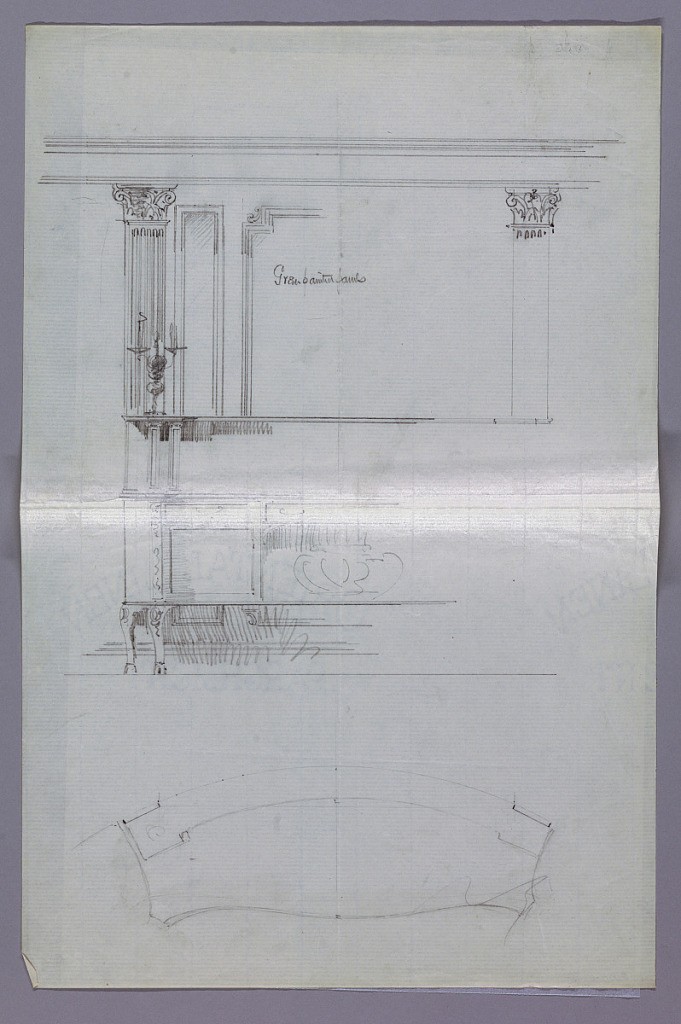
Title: Partial Design for Sideboard in Elevation and Plan
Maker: A.N. Davenport Co.
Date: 1900–05
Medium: Pen and black ink on thin cream paper
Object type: Drawing
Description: Elevation view [left half only]: elaborate oblong sideboard with cabriole legs and niche at center, flanked by 2 doors; top shelf supported by raised backsplash and pair of short columns; upper left, sketches of wall paneling with fluted pilasters of composite order and a pilaster.
Plan view: semi-circular top with convex front.